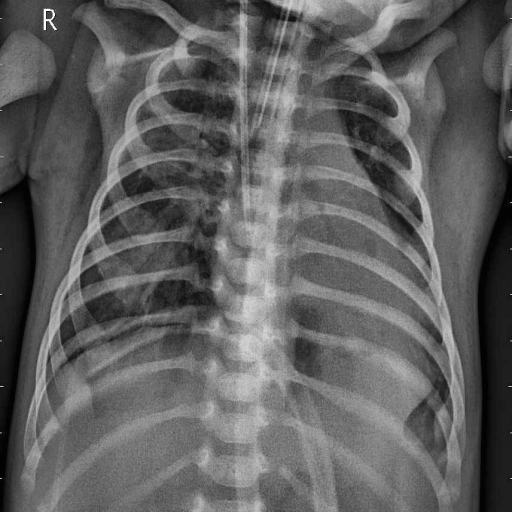
Finding: PNEUMONIA